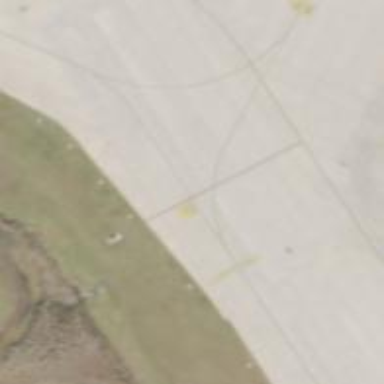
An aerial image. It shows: Image of taxiway at airport.